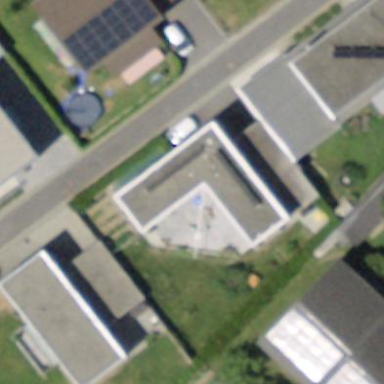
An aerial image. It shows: House with flat roof.